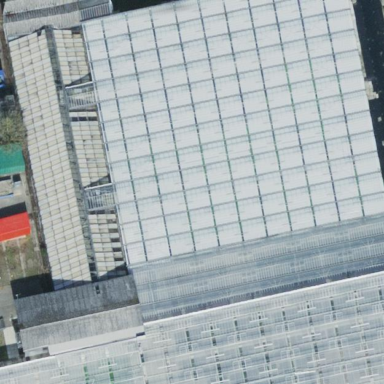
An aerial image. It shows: Greenhouse.